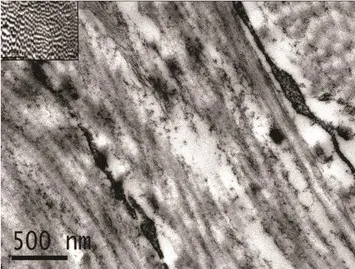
Calf B: Electron Microscopy image of abnormal collagen fibrils. Longitudinal section of irregular, non-parallel and tangled, loosely woven, and occasionally fragmented fibrils with loss of their characteristic periodicity and banding pattern. Inset: Collagen fibrils from an aged matched control calf.
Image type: pathology (giemsa)